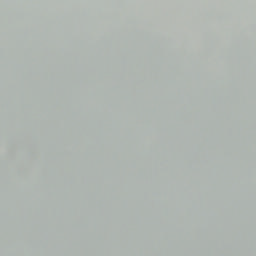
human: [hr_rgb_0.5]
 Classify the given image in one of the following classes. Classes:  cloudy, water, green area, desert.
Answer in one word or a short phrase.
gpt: cloudy